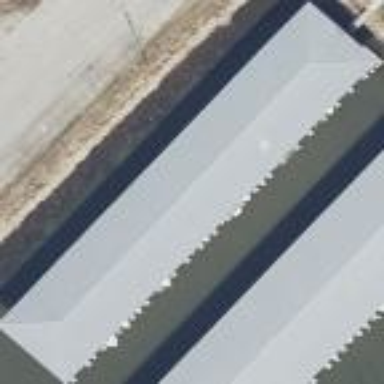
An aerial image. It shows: Pier by the dock.